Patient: sex F, age 86
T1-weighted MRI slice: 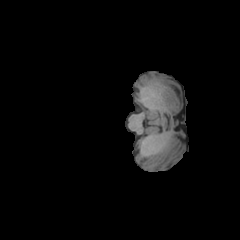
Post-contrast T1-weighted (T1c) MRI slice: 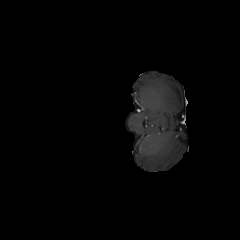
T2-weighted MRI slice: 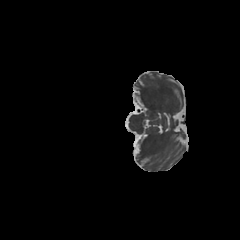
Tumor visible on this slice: no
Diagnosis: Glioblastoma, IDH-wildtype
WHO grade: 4